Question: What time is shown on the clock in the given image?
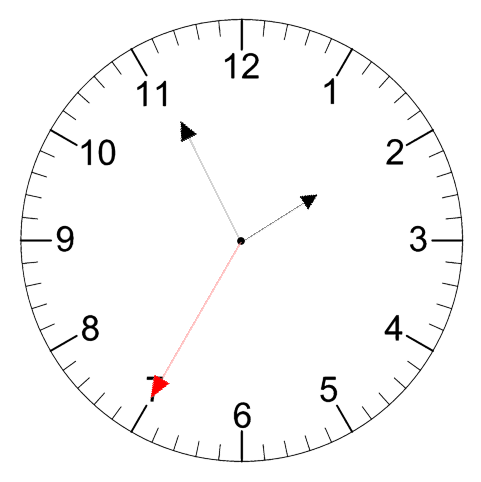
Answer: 01:55:35